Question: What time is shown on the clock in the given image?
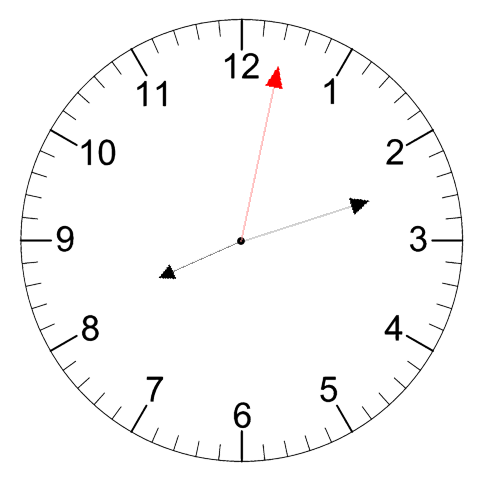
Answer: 08:12:02